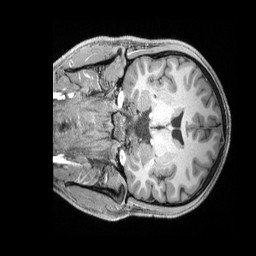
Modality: T1w
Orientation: coronal
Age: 22
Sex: male
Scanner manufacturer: siemens
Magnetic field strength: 3 T
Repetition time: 2.4 s
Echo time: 0.00228 s